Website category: movie
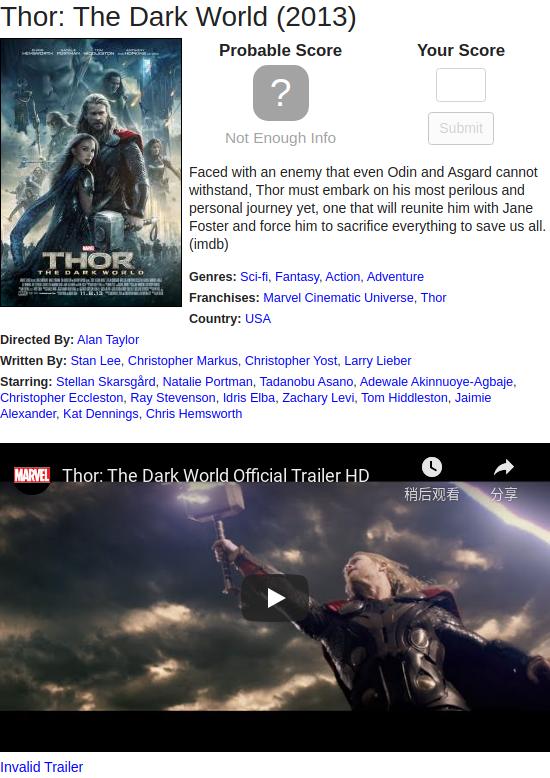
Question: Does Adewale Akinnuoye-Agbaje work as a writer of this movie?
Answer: no

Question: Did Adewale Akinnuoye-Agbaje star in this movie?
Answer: yes

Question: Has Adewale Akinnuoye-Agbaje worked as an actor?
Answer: yes

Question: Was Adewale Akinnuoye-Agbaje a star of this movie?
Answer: yes

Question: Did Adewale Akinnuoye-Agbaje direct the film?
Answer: no

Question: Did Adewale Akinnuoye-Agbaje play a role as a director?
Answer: no

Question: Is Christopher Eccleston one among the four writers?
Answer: no

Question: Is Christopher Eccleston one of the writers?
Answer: no

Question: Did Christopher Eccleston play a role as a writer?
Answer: no

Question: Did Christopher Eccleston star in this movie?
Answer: yes

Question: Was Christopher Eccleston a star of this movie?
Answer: yes

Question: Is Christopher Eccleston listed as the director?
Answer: no

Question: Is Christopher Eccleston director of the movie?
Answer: no

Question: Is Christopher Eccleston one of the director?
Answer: no

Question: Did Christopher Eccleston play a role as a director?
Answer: no

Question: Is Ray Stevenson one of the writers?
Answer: no

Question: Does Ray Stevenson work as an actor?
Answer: yes

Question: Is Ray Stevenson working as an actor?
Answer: yes

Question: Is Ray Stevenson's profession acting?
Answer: yes

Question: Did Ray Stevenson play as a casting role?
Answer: yes

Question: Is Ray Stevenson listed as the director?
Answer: no

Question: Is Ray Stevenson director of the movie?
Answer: no

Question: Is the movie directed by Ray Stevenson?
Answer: no

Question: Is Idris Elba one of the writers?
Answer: no

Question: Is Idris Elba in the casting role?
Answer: yes

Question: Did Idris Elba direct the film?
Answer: no

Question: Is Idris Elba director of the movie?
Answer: no

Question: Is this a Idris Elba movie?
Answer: no

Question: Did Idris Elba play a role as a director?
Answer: no

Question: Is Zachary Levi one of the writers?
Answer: no

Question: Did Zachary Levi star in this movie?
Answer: yes

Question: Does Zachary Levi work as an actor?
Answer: yes

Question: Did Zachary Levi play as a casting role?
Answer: yes

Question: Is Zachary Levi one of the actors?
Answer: yes

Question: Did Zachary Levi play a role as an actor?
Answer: yes

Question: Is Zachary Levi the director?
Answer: no

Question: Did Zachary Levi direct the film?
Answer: no

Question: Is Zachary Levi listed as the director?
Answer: no

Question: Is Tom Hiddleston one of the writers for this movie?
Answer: no

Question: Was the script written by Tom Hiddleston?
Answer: no

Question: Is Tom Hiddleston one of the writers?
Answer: no

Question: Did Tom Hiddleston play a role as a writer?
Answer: no

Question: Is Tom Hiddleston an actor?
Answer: yes

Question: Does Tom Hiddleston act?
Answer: yes

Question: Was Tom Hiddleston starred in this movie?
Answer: yes

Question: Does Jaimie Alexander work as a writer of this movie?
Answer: no

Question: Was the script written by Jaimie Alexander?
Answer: no

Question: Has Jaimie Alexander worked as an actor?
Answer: yes

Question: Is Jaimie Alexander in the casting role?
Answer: yes

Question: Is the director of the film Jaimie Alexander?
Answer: no

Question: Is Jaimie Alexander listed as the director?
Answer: no

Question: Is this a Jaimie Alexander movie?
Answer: no

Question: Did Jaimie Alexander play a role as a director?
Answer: no

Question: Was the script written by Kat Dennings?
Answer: no

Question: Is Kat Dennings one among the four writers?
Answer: no

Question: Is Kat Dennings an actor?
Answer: yes

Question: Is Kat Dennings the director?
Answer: no

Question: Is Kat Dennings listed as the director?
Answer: no

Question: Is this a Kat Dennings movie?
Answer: no

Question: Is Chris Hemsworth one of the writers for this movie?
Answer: no

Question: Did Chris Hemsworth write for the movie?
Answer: no

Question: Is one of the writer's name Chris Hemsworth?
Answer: no

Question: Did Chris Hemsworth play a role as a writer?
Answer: no

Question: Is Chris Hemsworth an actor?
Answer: yes